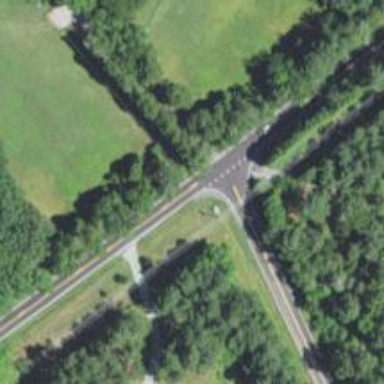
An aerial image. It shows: Stop road.